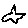
Label: star